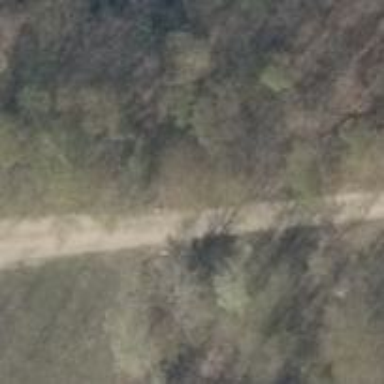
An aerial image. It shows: Service road with gravel surface.